Question: What is the value of this measurement?
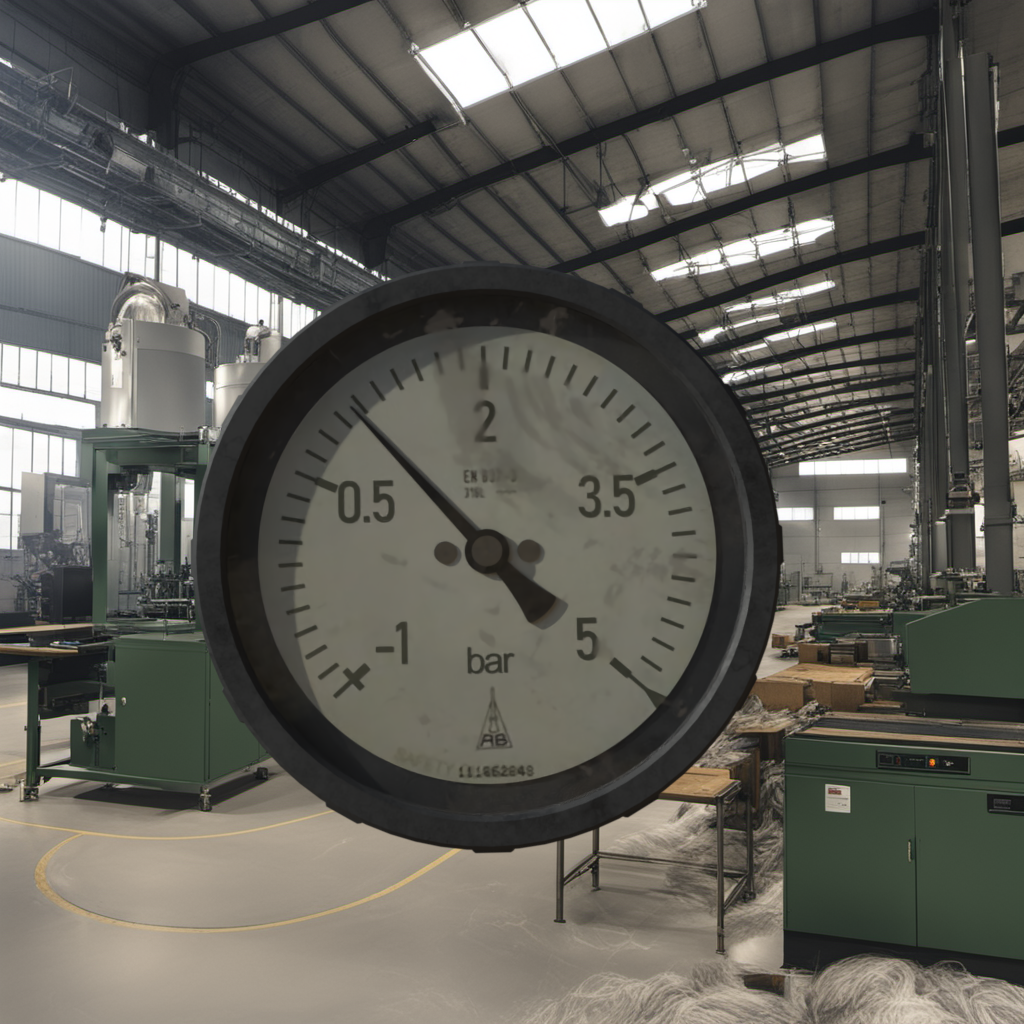
Answer: The result is 1.04
Question: What is the reading range of this measurement?
Answer: The range is from -1 to 5
Question: What is the minimum and maximum reading range of this measurement?
Answer: The minimum value is -1 and the maximum value is 5